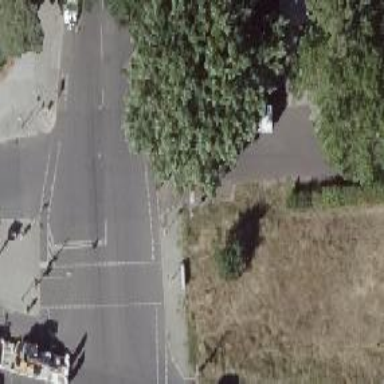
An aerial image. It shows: Road with stop sign.